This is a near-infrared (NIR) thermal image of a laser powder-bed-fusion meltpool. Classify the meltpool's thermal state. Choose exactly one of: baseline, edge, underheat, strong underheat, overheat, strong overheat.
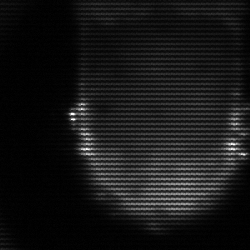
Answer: baseline